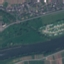
Label: River